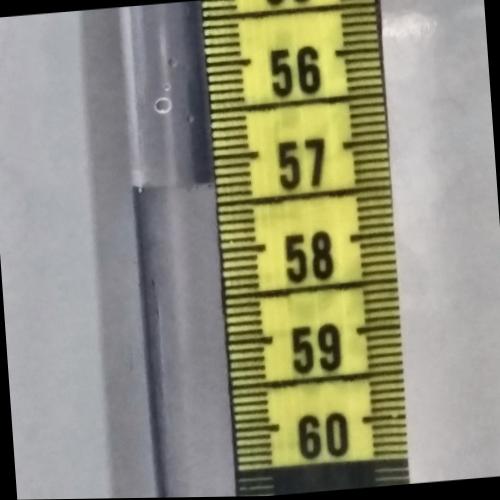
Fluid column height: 57.3 cm